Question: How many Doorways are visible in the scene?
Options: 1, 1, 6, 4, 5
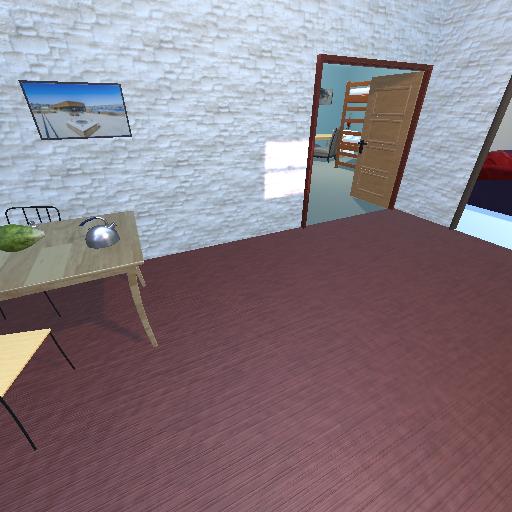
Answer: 1